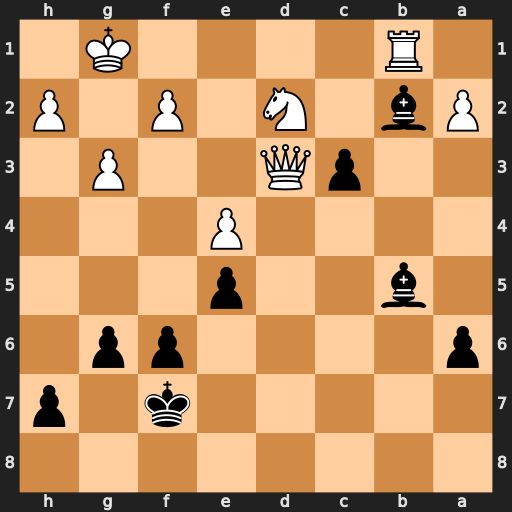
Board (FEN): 8/5k1p/p4pp1/1b2p3/4P3/2pQ2P1/Pb1N1P1P/1R4K1
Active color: b
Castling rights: -
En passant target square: -
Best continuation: Bxd3 Rxb2 cxb2